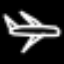
Label: airplane